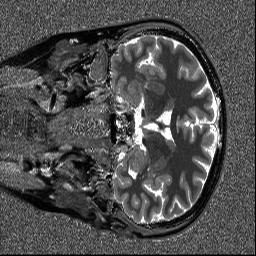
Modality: T1map
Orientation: coronal
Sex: female